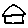
Label: house